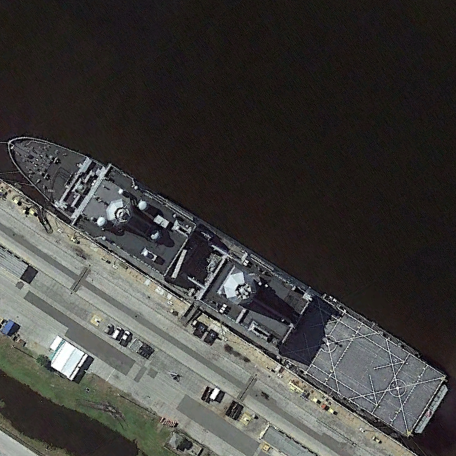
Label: combat